Question: I insert few symbols in my application, some of these symbols appears properly, but some of them only a square with a face appears instead,
Do I need to add any framework in order to display all these symbols properly?

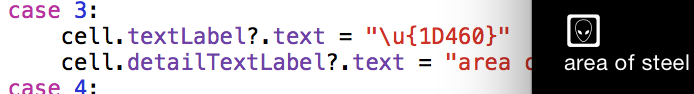
Answer: In swift, If you want to display any Unicode character use this format :
'''
var str="\u{ /*Unicode value*/ }"
'''
In your case:
'''
cell.textLabel?.text="A\u{FB06}" //A Code for 'st' is FB06
'''
: Screenshot-

UITableView don't support extended characters. See the comment below.